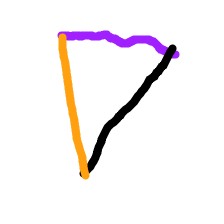
Shape: triangle